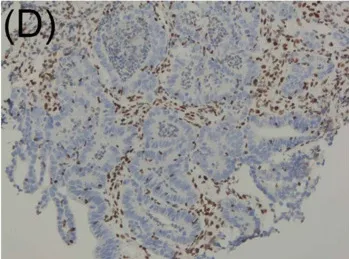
Immunohistochemical staining for DNA mismatch repair-related proteins (MMR proteins MLH1, MSH2, MSH6, and . (D) Lack of nuclear expression of MSH2 protein.
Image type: pathology (immunostaining)